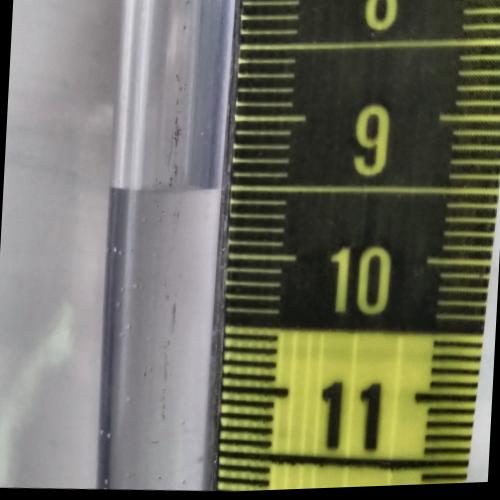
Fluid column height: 9.5 cm